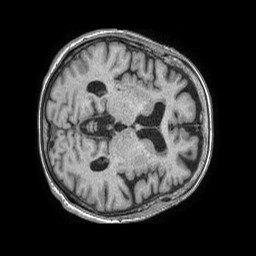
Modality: T1w
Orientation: axial
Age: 82
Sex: female
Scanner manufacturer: philips
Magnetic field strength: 1.5 T
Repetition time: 0.007748 s
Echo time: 0.003597 s